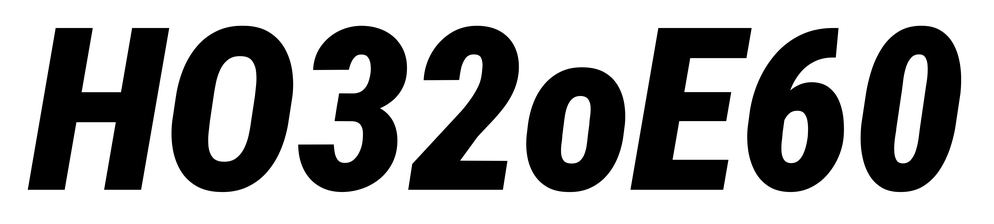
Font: Roboto-Italic_Condensed_Black_Italic